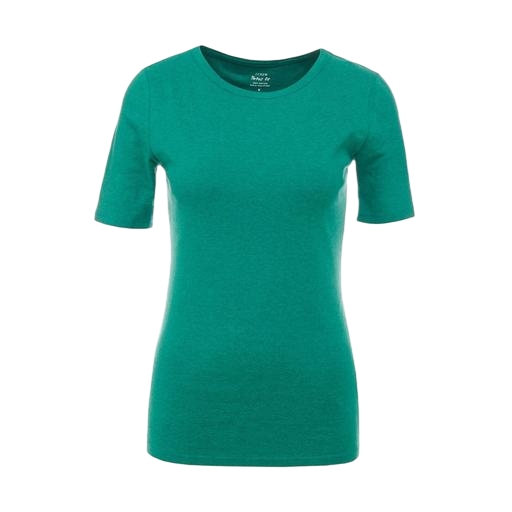
green form-fitting t-shirt, slim fit t-shirt, green scoop neck t-shirt, white background